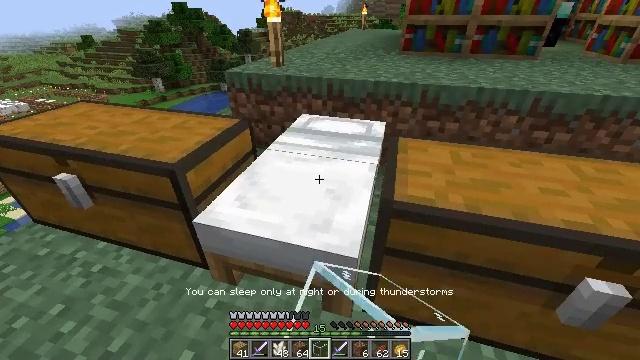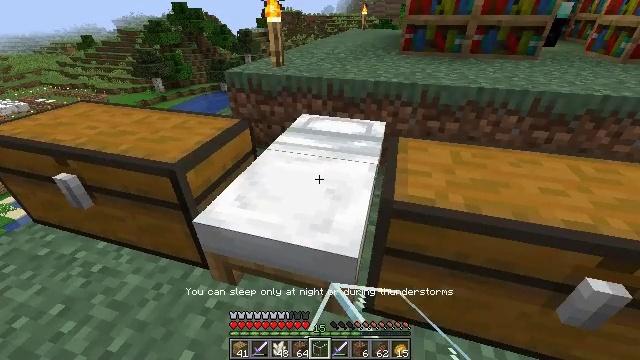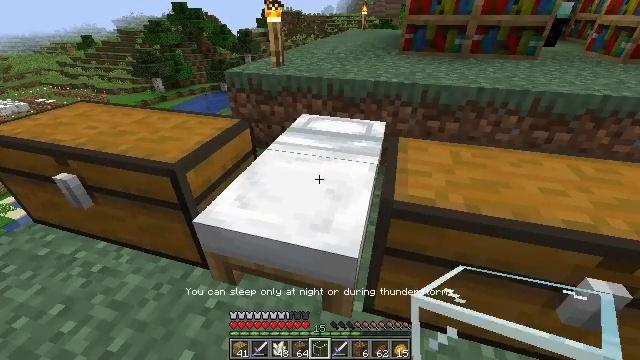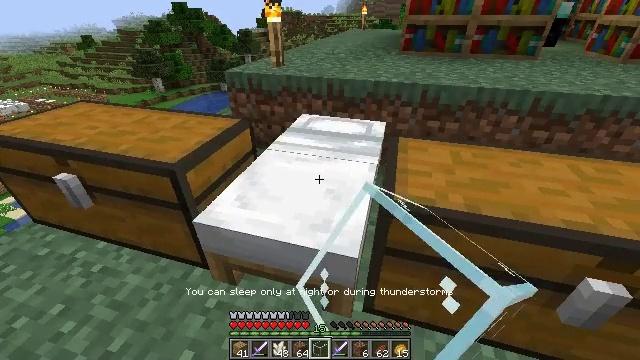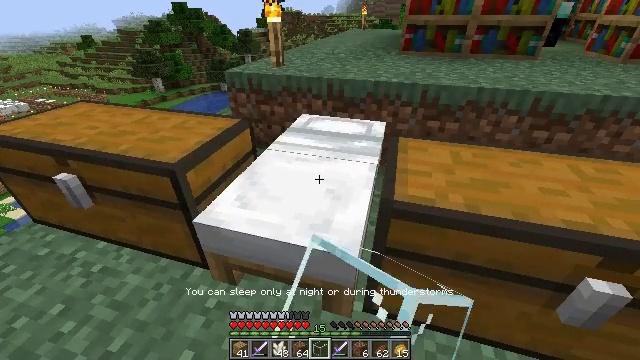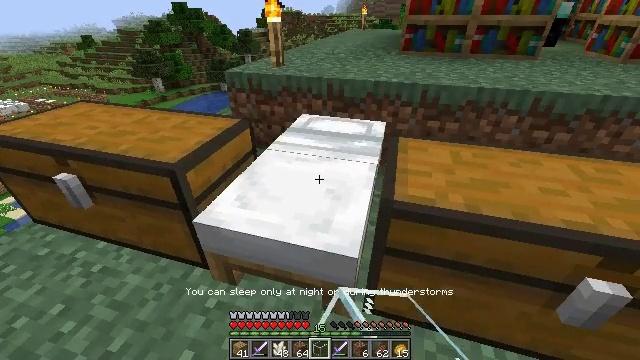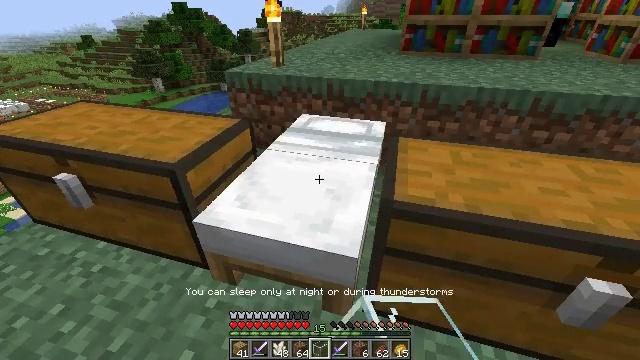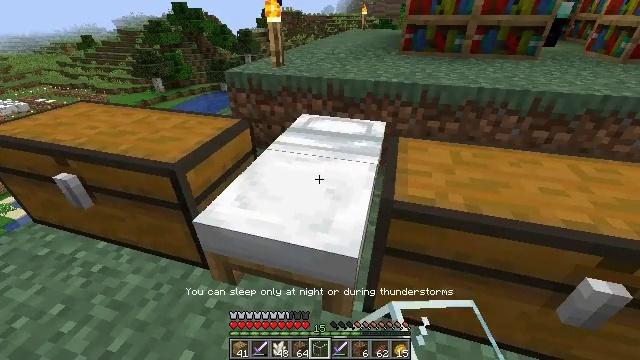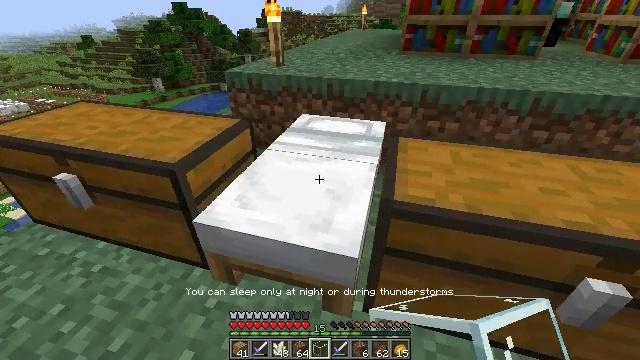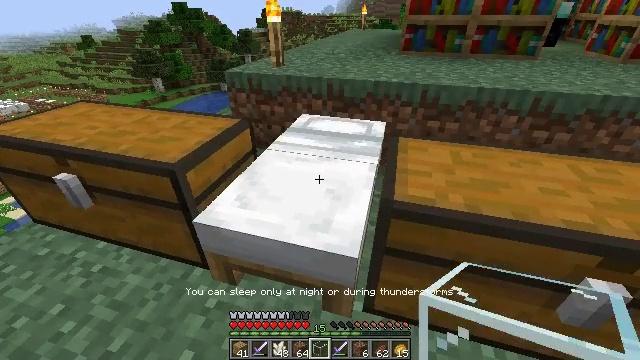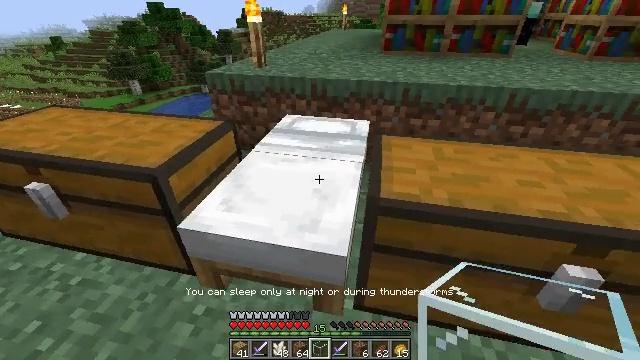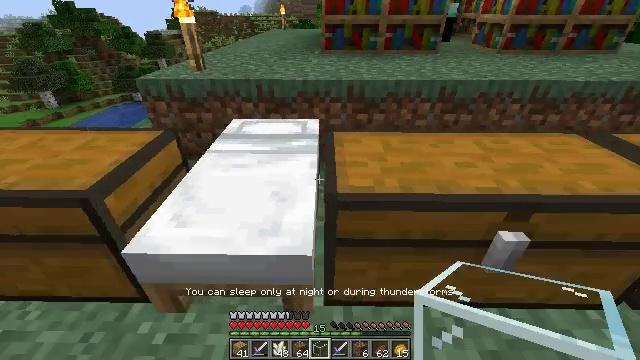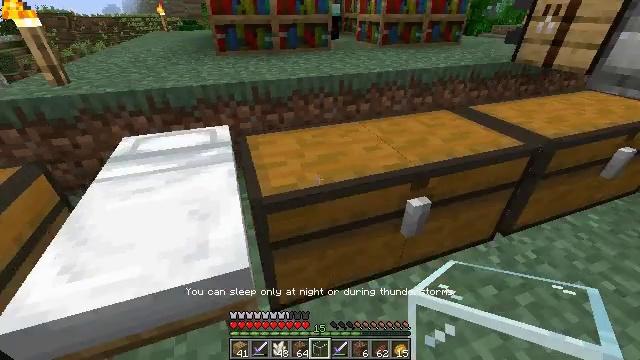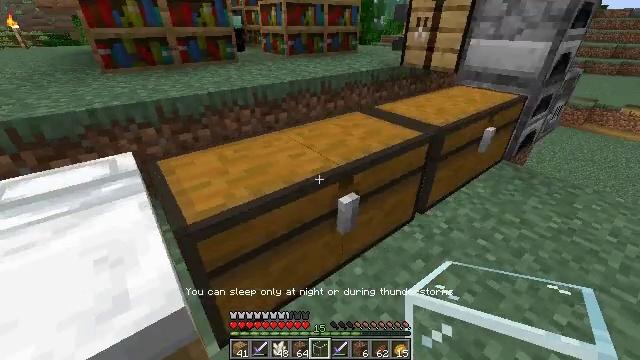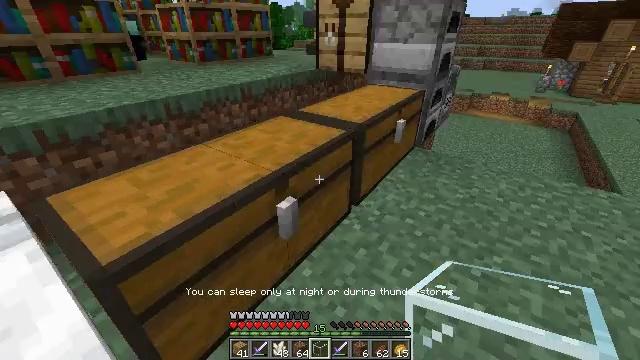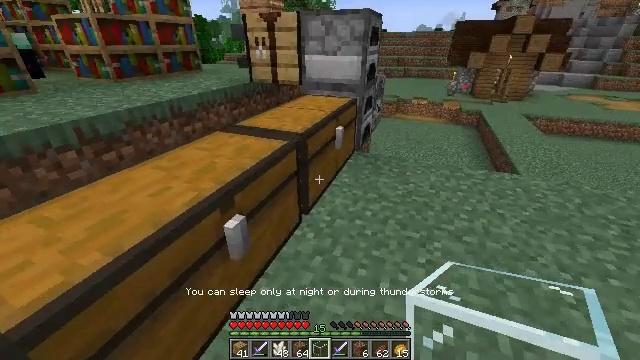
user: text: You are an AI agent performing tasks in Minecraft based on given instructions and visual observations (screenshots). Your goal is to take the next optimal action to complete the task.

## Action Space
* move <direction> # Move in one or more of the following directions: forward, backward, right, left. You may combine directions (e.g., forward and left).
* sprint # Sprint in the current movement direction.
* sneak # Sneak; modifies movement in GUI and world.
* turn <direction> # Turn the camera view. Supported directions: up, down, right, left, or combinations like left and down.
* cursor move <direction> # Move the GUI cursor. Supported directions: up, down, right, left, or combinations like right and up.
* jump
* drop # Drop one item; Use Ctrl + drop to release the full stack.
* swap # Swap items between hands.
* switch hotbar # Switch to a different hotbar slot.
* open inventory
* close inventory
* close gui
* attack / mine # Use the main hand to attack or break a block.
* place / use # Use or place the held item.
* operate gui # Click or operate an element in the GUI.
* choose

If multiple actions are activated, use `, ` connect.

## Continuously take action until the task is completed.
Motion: motion action
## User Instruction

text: Use the crafting table to make a minecart.
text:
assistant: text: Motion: no_op
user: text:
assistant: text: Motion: no_op
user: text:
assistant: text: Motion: no_op
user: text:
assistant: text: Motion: no_op
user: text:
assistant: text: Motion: no_op
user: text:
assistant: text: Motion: no_op
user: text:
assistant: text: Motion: no_op
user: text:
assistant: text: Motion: no_op
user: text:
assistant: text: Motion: no_op
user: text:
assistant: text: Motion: turn right
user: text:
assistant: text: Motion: turn right
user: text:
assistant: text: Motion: turn right
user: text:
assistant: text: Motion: turn right and up
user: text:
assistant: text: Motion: turn right
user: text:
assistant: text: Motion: turn right and up
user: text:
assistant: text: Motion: move forward, turn right and up
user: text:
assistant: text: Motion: move forward, turn up
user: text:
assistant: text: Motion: move forward and move right, turn left and up
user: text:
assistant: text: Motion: move forward and move right, turn left
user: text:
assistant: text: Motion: move forward and move right, turn left and up
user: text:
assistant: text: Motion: move forward, turn left
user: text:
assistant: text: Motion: move forward, turn up
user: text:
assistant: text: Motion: move forward, turn up
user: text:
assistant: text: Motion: move forward, turn up
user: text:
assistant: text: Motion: move forward
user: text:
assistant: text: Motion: turn right
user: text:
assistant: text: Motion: no_op
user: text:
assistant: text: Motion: no_op
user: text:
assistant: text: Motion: turn right
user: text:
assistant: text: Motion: turn right